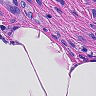
Metastatic tissue present: yes